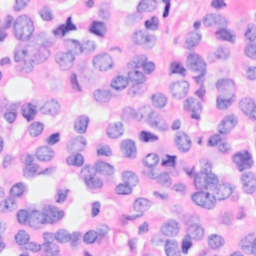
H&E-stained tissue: Breast